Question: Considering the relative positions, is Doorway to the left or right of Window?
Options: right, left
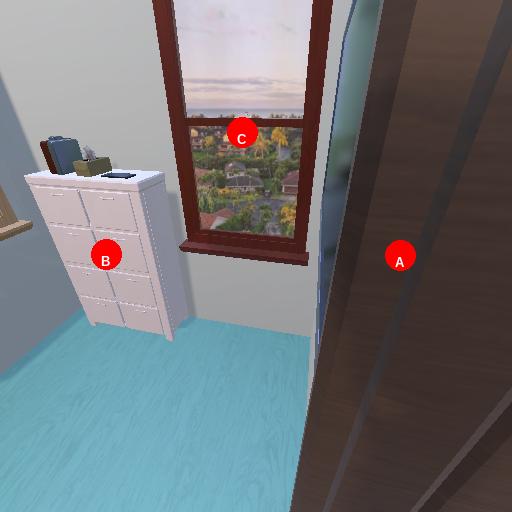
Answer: right